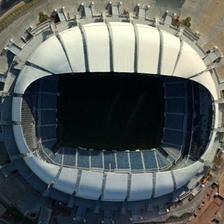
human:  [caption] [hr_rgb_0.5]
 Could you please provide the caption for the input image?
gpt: a football field is in a white oval stadium .

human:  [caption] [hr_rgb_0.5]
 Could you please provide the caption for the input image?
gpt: a football field is in a white oval stadium .

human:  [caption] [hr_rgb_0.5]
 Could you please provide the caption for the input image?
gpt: a football field is in a white oval stadium .

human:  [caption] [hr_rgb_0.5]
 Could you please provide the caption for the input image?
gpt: a football field is in a white oval stadium .

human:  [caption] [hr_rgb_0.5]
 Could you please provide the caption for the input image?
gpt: a football field is in a white oval stadium .